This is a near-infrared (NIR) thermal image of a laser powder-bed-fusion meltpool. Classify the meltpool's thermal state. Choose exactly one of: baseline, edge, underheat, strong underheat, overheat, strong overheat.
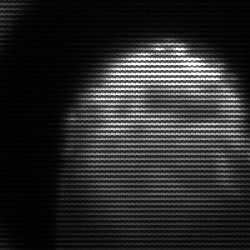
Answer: edge